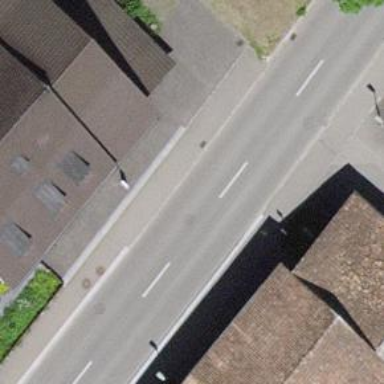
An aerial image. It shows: Bus stop with designated public transport stop position.